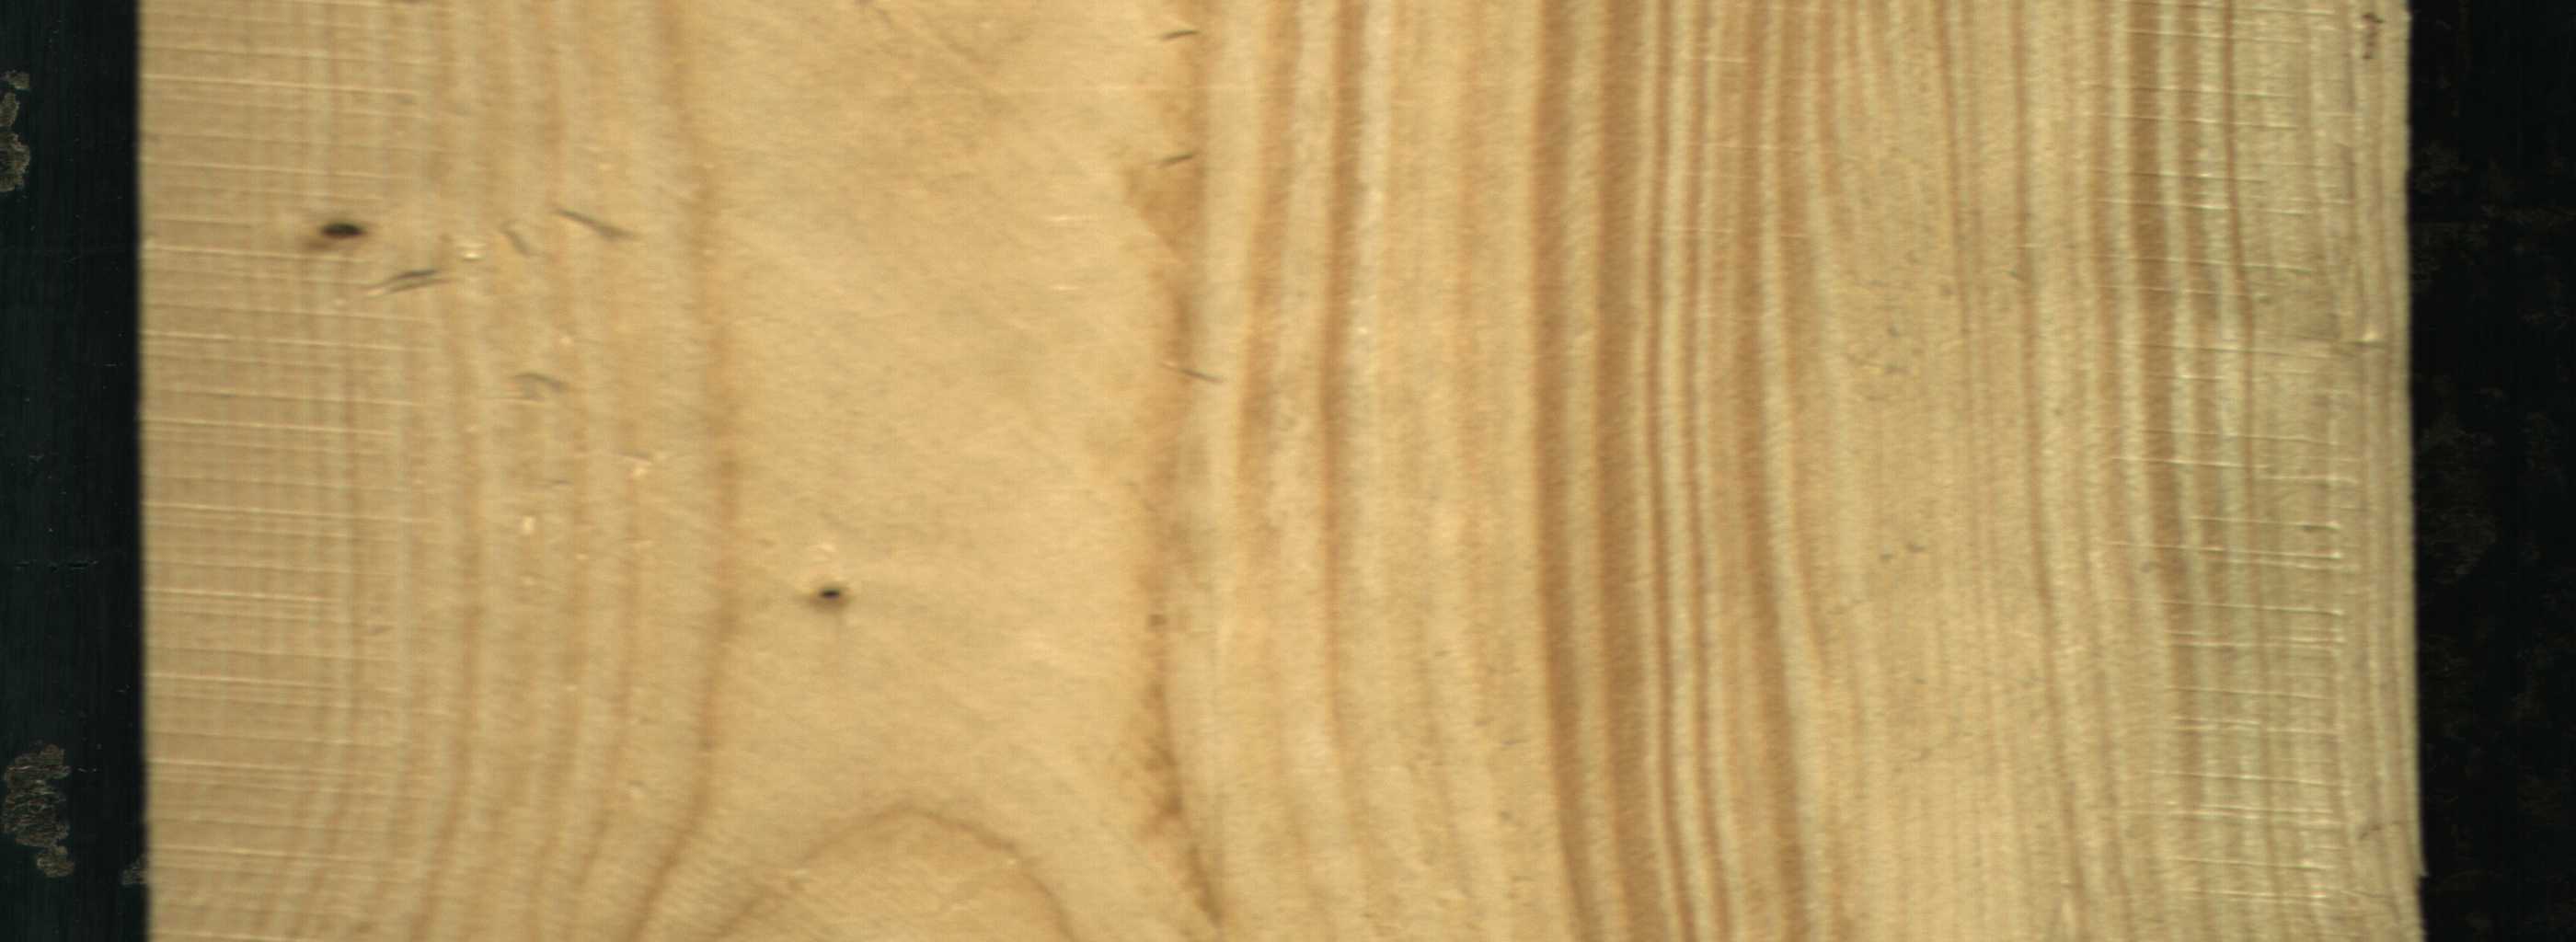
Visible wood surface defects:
Dead_Knot
Dead_Knot